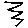
Label: zigzag